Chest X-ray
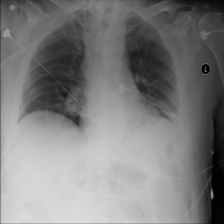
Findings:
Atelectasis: negative
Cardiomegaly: negative
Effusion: negative
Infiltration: negative
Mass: negative
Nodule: negative
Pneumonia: negative
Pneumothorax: negative
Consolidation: negative
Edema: negative
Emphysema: negative
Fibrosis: negative
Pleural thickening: negative
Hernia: negative